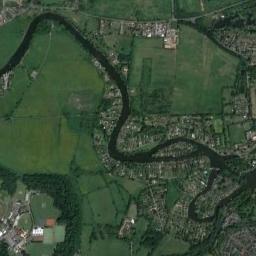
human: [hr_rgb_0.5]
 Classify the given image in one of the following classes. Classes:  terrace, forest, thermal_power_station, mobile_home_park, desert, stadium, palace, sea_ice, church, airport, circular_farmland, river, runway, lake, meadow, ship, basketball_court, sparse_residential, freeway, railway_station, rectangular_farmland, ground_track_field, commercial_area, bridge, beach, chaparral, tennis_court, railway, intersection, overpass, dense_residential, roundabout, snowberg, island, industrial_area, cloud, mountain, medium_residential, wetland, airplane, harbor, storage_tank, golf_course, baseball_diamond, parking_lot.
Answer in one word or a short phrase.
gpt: river